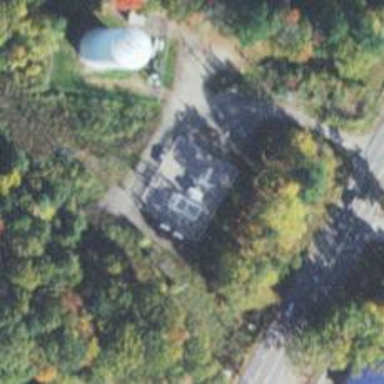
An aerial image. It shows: Power substation.